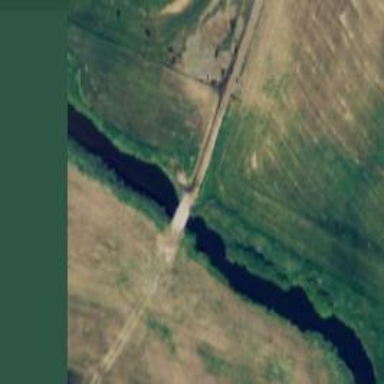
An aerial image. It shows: Track road with bridge.